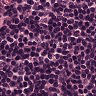
Metastatic tissue present: no